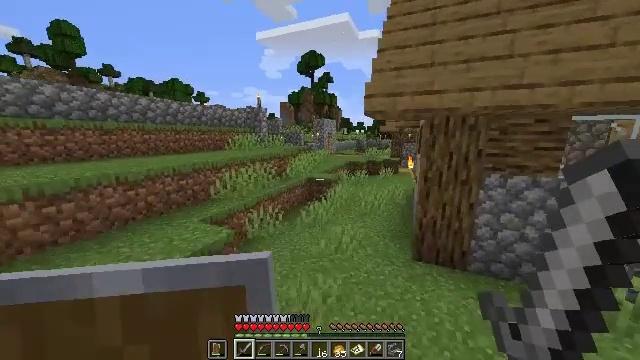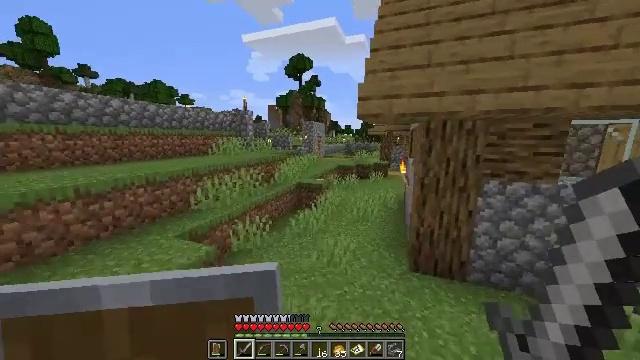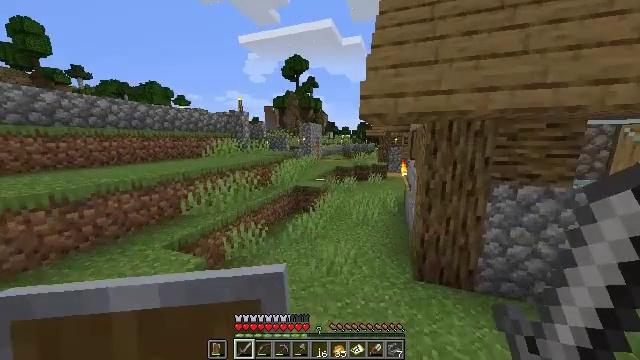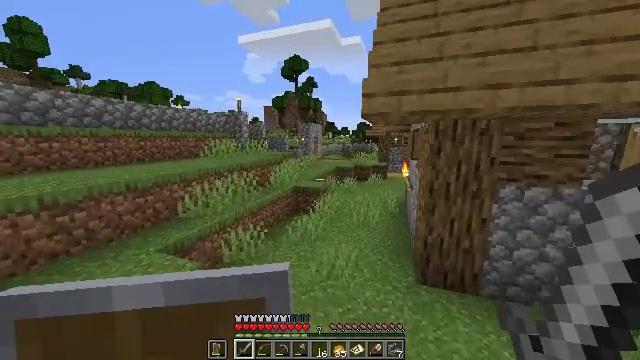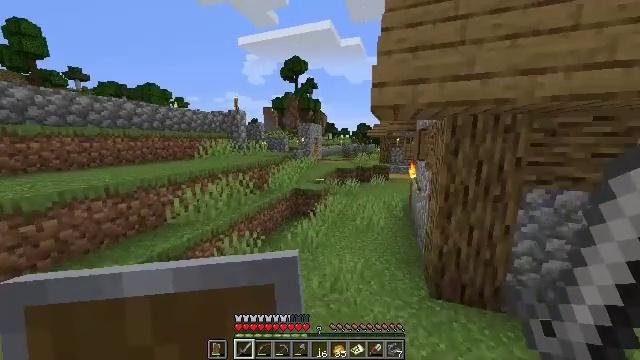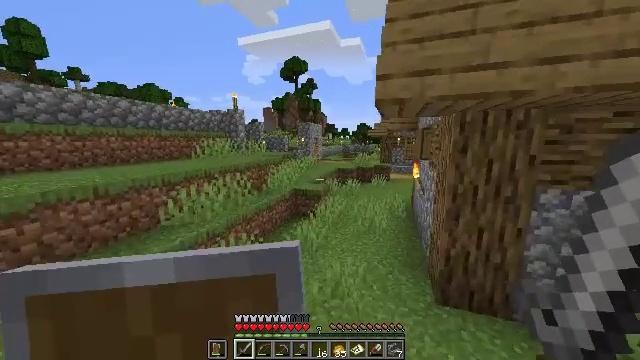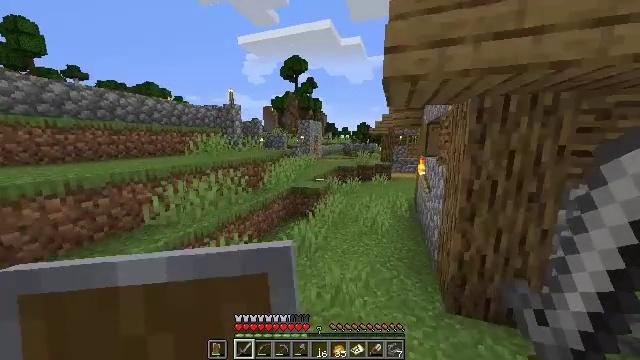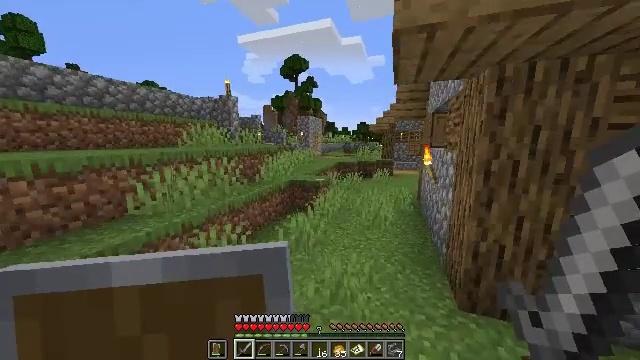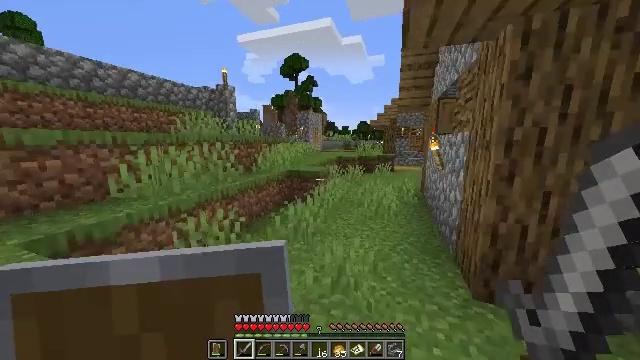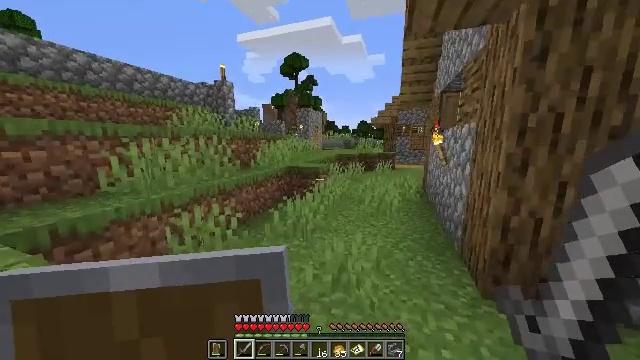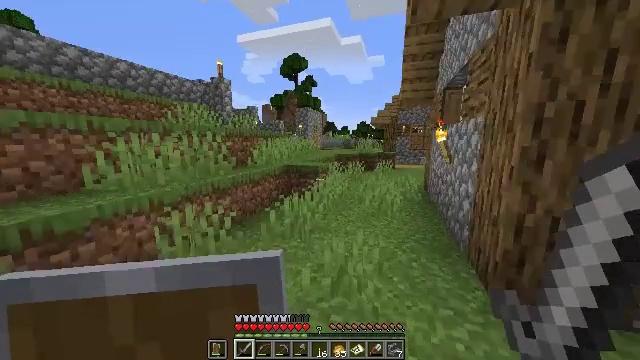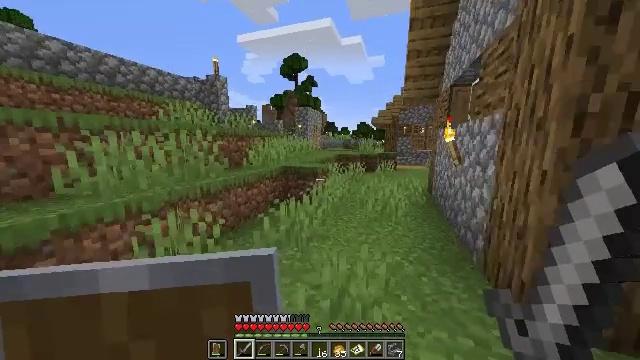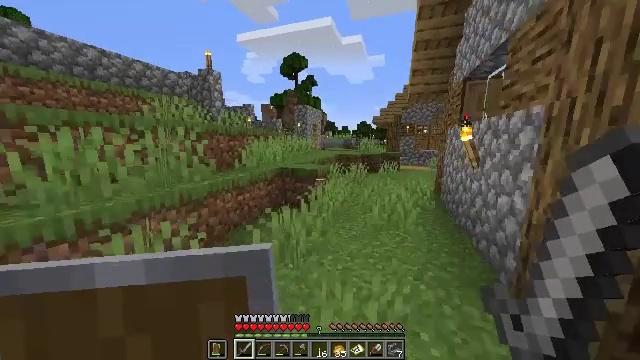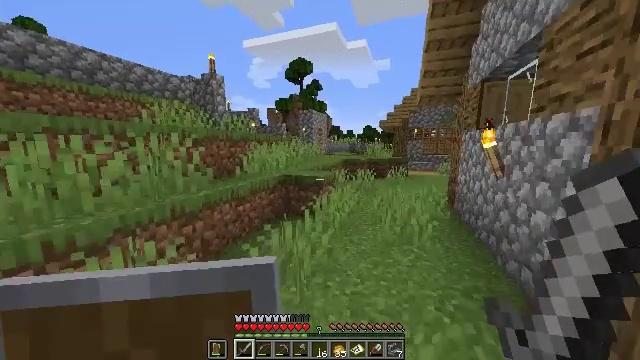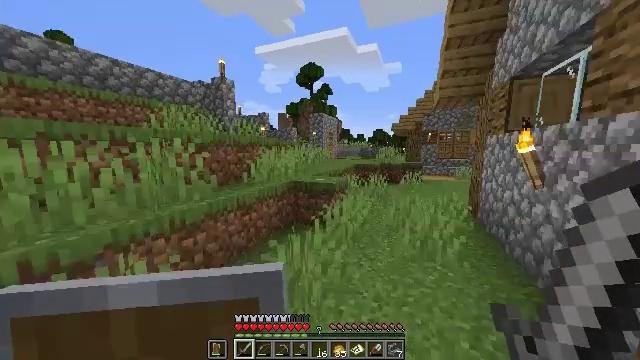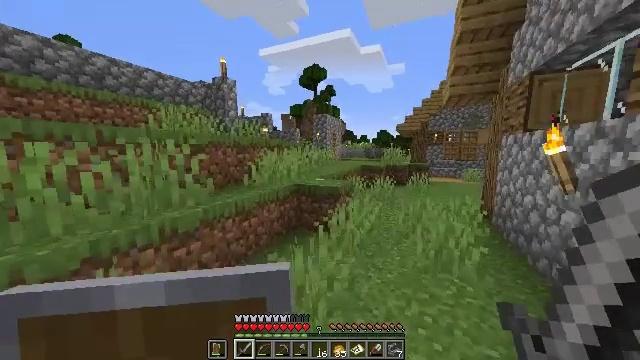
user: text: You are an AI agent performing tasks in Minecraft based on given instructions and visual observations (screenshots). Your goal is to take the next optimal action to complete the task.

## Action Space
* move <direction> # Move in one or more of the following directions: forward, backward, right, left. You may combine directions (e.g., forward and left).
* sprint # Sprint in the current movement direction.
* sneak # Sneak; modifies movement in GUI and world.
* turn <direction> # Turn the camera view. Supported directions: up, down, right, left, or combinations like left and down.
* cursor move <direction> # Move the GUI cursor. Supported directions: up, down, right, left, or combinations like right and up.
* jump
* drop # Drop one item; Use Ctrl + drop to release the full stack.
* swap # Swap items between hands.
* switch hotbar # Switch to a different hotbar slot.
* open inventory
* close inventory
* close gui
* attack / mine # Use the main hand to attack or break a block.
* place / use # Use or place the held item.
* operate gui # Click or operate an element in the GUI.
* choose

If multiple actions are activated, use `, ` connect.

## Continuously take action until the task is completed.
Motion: motion action
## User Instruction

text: Pick up the poppy from the field.
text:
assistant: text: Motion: move forward, turn right
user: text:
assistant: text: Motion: move forward
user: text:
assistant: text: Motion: move forward
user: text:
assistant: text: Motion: move forward
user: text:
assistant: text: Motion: move forward
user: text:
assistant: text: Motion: move forward
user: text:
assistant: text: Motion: move forward
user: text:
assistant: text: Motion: move forward
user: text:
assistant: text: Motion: move forward
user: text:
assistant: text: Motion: move forward
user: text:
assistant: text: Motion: move forward
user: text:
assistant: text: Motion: move forward
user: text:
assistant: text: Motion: move forward, turn left and up
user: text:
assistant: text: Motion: move forward, turn left and up
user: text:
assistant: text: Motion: move forward
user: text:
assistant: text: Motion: move forward
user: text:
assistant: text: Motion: move forward
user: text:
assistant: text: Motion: move forward
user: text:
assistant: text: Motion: move forward
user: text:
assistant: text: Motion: move forward
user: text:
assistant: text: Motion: move forward
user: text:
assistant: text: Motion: move forward
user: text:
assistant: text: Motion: move forward, jump
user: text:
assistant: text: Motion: move forward, jump
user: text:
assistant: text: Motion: move forward, jump
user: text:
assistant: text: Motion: move forward
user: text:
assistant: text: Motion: move forward
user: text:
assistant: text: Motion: move forward
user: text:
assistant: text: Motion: move forward
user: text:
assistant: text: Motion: move forward